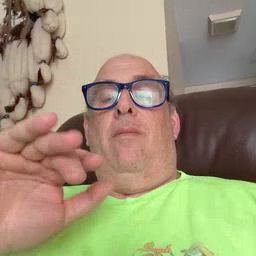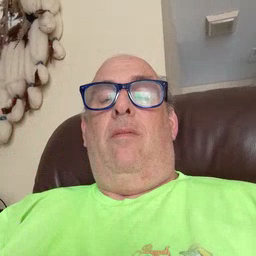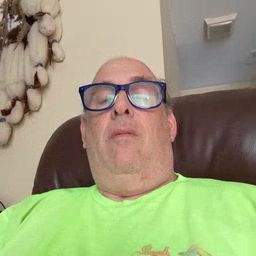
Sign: bye